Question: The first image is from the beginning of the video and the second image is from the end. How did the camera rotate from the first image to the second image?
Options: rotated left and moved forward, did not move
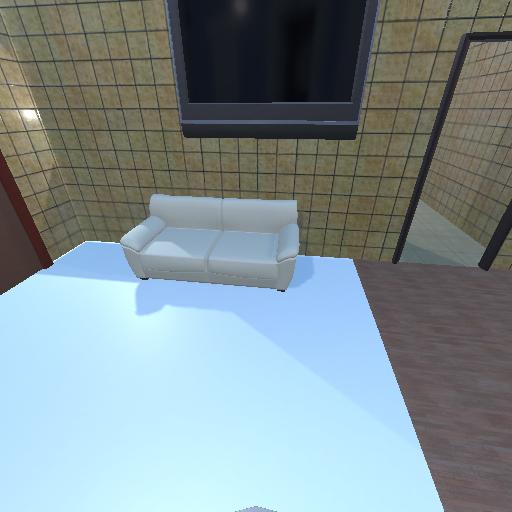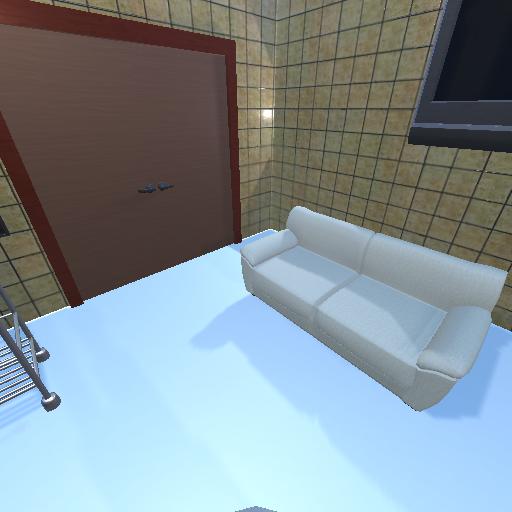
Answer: rotated left and moved forward